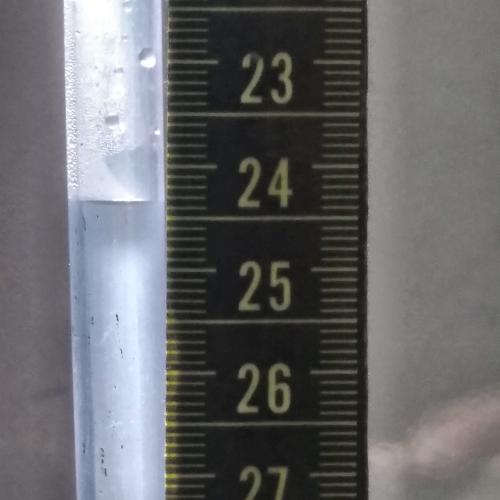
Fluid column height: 24.3 cm